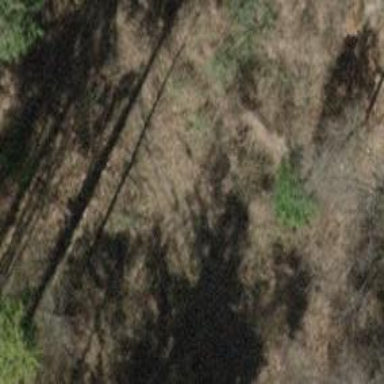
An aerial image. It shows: Dirt track road with grade3 tracktype.